Question: Hi I currently have a jquery image slider script that pulls images from a folder and shows them on a page.
Here is the webpage with the working image slider: <URL>
What I want and have been trying to figure out is to have 9 individual sliders on the same page, here is an example picture that shows how it should look like:
each of the grey boxes represents the sliders

Now I've been trying to make a new div for each slides, but I can't figure out how to do it...
Here is the index.php script:
Slideshow
'''
<script src="scripts/jquery-1.3.2.min.js" type="text/javascript"></script>
<script src="scripts/jquery.cycle.all.min.js" type="text/javascript"></script>
<script type="text/javascript">
$(document).ready(function(){
$('#myslides').cycle({
fit: 1, pause: 2, timeout: 100
});
});
</script>
<link rel="stylesheet" href="styles/dynamicslides.css" type="text/css" media="screen" />
</head>
<body>
<?php
$directory = 'images/slideshow';
try {
// Styling for images
echo "<div id="myslides">";
foreach ( new DirectoryIterator($directory) as $item ) {
if ($item->isFile()) {
$path = $directory . "/" . $item;
echo "<img src="" . $path . "" />";
}
}
echo "</div>";
}
catch(Exception $e) {
echo 'No images found for this slideshow.<br />';
}
?>
</body>
</html>
'''
Here is the CSS coding:
'''
#myslides {
padding: -8px;
margin: -8px;
}
#myslides img {
}
'''
So I was wondering how I would do this? I've tried to make a new div but I don't hvae so much experience with php, so I don't think I'm doing it right...
Would love to get some feedback and some help with this.
Here is all the files that has to do with the script:
<URL>
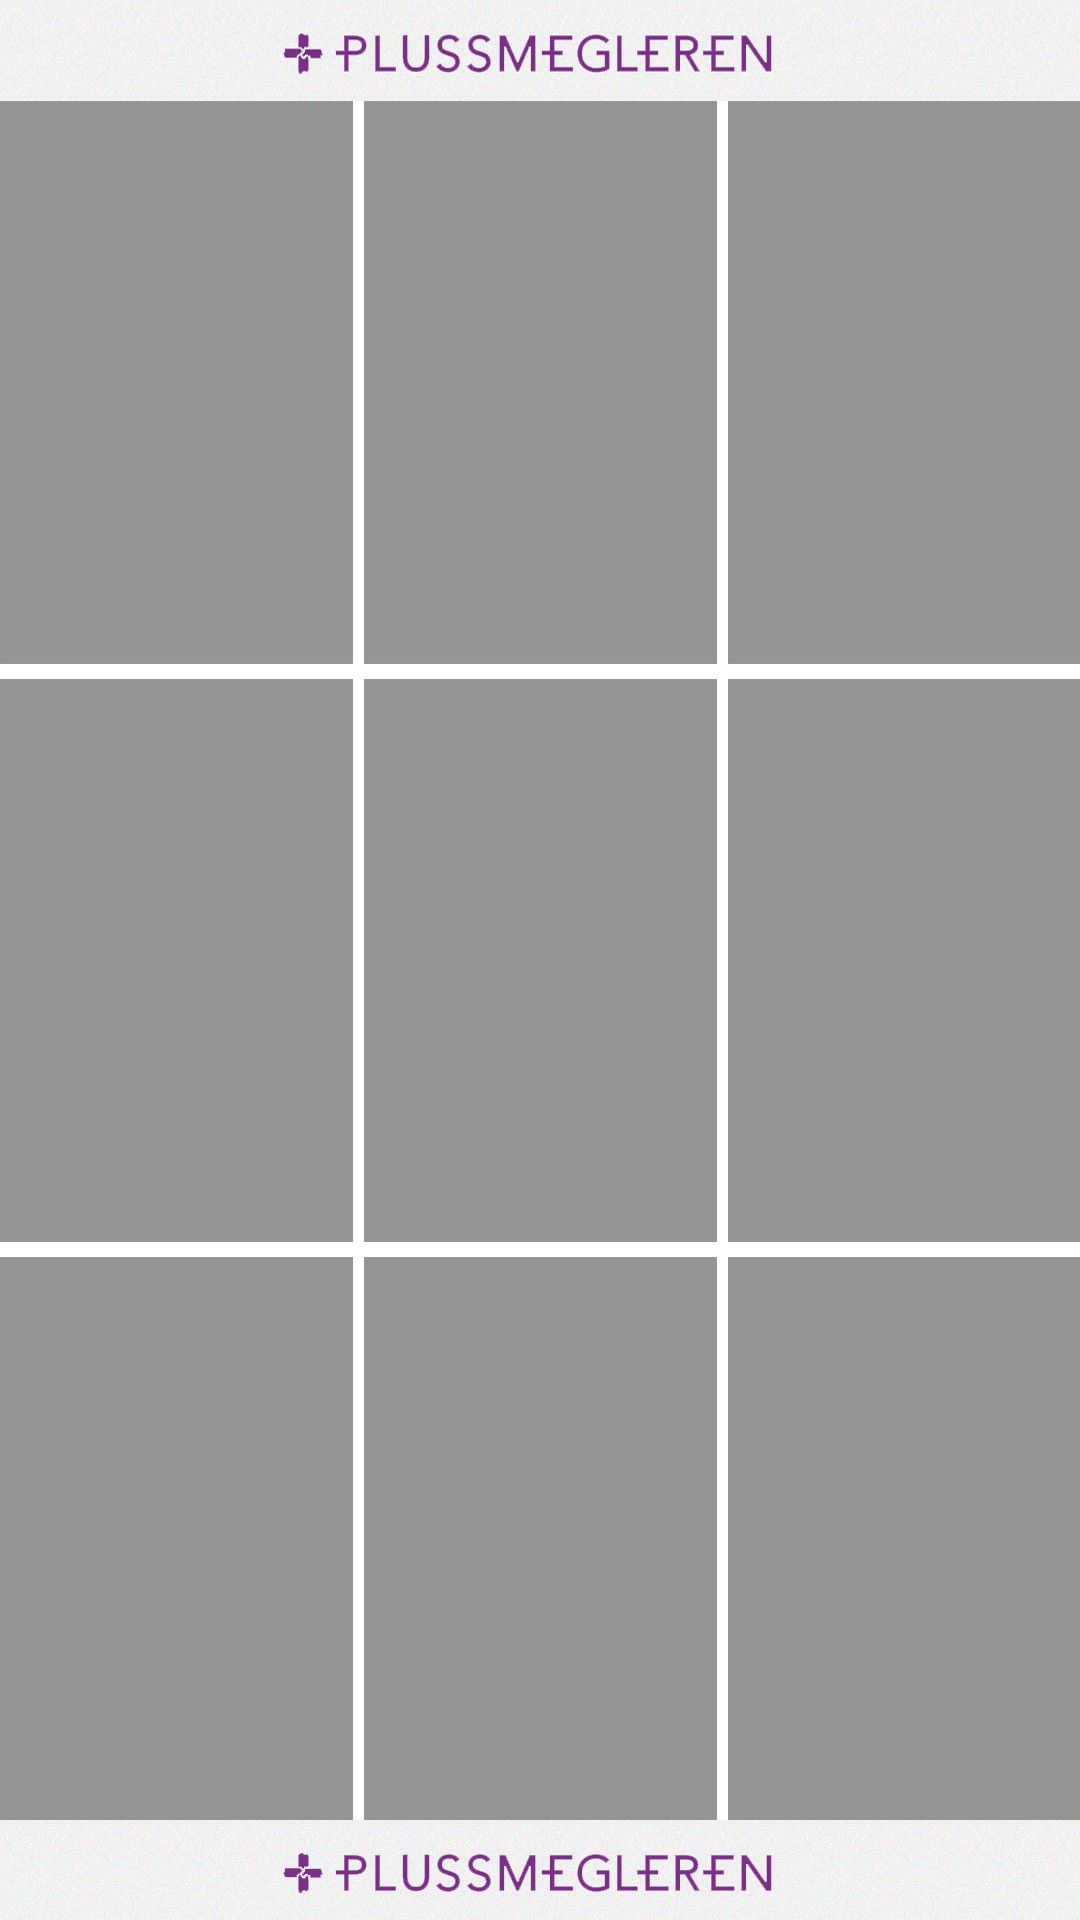
Answer: If I get your question right, then you have one working slider and want more of them on one page next to each other. If so then you can do it like so:
PHP:
'''
// set the directories of the sliders you want
$directories = array('images/slideshow',
'images/slideshow2',
'images/slideshow3',
'images/slideshow4',
'images/slideshow5');
//create all the image sliders
foreach($directories as $dir) {
try {
echo '<div class="myslides">';
//add slides
foreach( new DirectoryIterator($dir) as $item ) {
if ($item->isFile()) {
echo '<img src="' . $dir . '/' . $item. '" />';
}
}
echo '</div>';
} catch(Exception $e) {
//do nothing, just skip the slider
}
}
'''
And set the jQuery plugin for the slider on the class 'myslides' like so:
'''
<script>
$(document).ready(function() {
$('.myslides').cycle({
fit: 1, pause: 2, timeout: 100
});
});
</script>
'''
You can use 'floats' to place the sliders next to each other. Best practice would be an 'ul' with the sliders as an 'li'. But i left it as an 'div' for now. You can get them next to each other with this CSS:
'''
.myslides {
float: left;
margin: 0 10px 10px 0; //top, right, bottom, left
width: 200px; //set the width and height of the sliders (or maybe the slider is doing it?)
height: 400px;
}
'''
Hope this helps!
'''
$directories = array(0, 1, 2, 3, 3, 4, 5, 5, 6, 6, 7, 7);
$i = 0;
echo '<ul>';
foreach($directories as $dir) {
// devide $i by 3, is the outcome 0?
if($i % 3 == 0 && $i != 0) {
//end row
echo '</li>';
//are there more items for the next row?
if($i != count($directories)) {
echo '<li>';
}
} elseif($i == 0) {
echo '<li>';
}
// your code
echo 'Jeah!';
$i++; //add one
}
//close last element and list
echo '</li></ul>';
'''
Output:
'''
<ul>
<li>Jeah!Jeah!Jeah!</li>
<li>Jeah!Jeah!Jeah!</li>
<li>Jeah!Jeah!Jeah!</li>
<li>Jeah!Jeah!Jeah!</li>
</ul>
'''